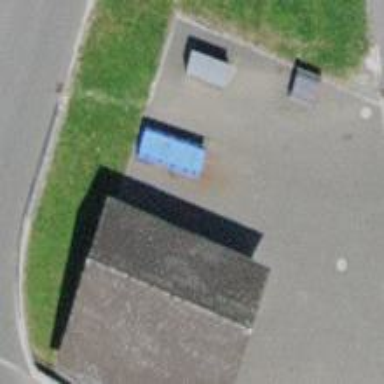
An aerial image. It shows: Recycling container for recycling.